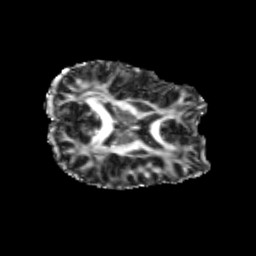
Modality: FA
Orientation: axial
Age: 26
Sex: female
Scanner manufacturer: siemens
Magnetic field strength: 3 T
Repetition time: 3.5 s
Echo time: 0.104 s